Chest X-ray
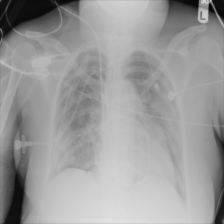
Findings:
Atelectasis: negative
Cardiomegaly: negative
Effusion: negative
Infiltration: negative
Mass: negative
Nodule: negative
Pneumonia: negative
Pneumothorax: negative
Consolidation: positive
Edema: negative
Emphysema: negative
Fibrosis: negative
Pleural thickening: negative
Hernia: negative